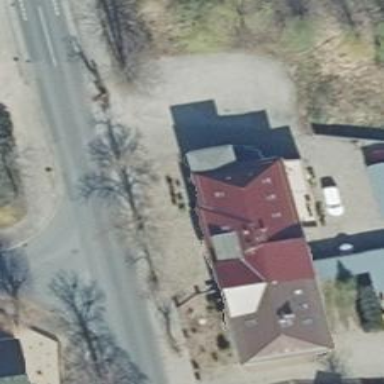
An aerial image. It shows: Cafe.